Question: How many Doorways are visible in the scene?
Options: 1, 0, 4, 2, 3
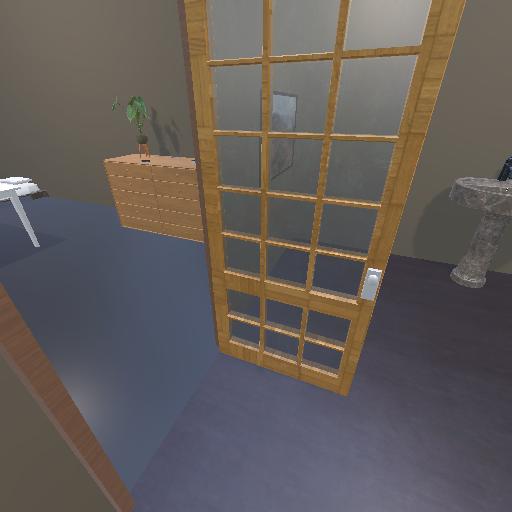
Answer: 1